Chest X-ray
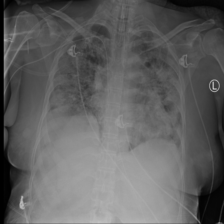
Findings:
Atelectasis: negative
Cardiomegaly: negative
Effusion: negative
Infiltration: negative
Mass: negative
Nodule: negative
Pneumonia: negative
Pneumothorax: negative
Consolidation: negative
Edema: negative
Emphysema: negative
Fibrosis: negative
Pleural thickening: negative
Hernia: negative